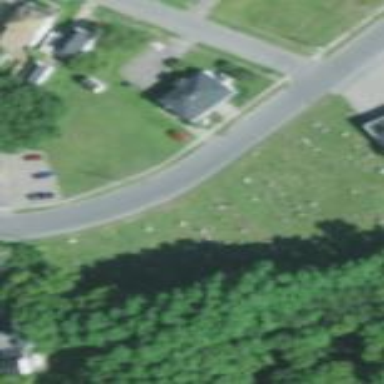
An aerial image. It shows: Cemetery.